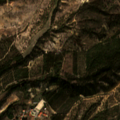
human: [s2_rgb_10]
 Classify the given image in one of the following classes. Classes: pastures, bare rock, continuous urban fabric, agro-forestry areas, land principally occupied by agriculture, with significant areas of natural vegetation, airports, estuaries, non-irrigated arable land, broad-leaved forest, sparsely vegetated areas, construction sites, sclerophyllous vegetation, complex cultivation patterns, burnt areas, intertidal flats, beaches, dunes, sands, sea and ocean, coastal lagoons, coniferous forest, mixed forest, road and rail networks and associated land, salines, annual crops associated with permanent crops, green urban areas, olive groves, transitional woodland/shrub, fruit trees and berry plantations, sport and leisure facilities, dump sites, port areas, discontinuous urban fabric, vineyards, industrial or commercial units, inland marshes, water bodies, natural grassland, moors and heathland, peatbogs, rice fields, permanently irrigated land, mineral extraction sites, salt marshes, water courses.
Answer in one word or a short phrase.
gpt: land principally occupied by agriculture, with significant areas of natural vegetation, broad-leaved forest, mixed forest, transitional woodland/shrub